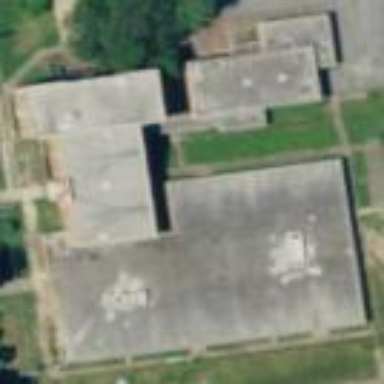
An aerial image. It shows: School building.